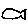
Label: fish